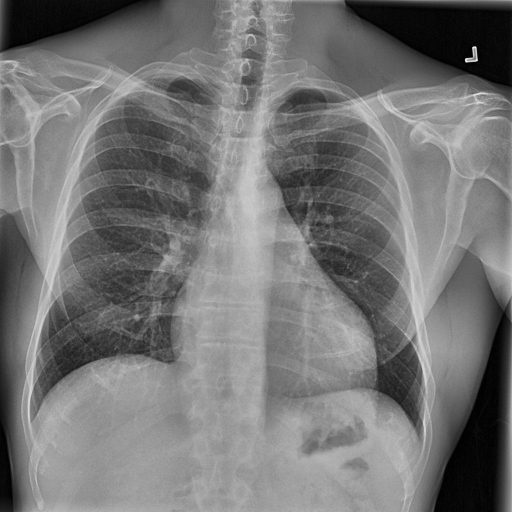
Finding: NORMAL